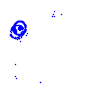
Particle: electron